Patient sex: M
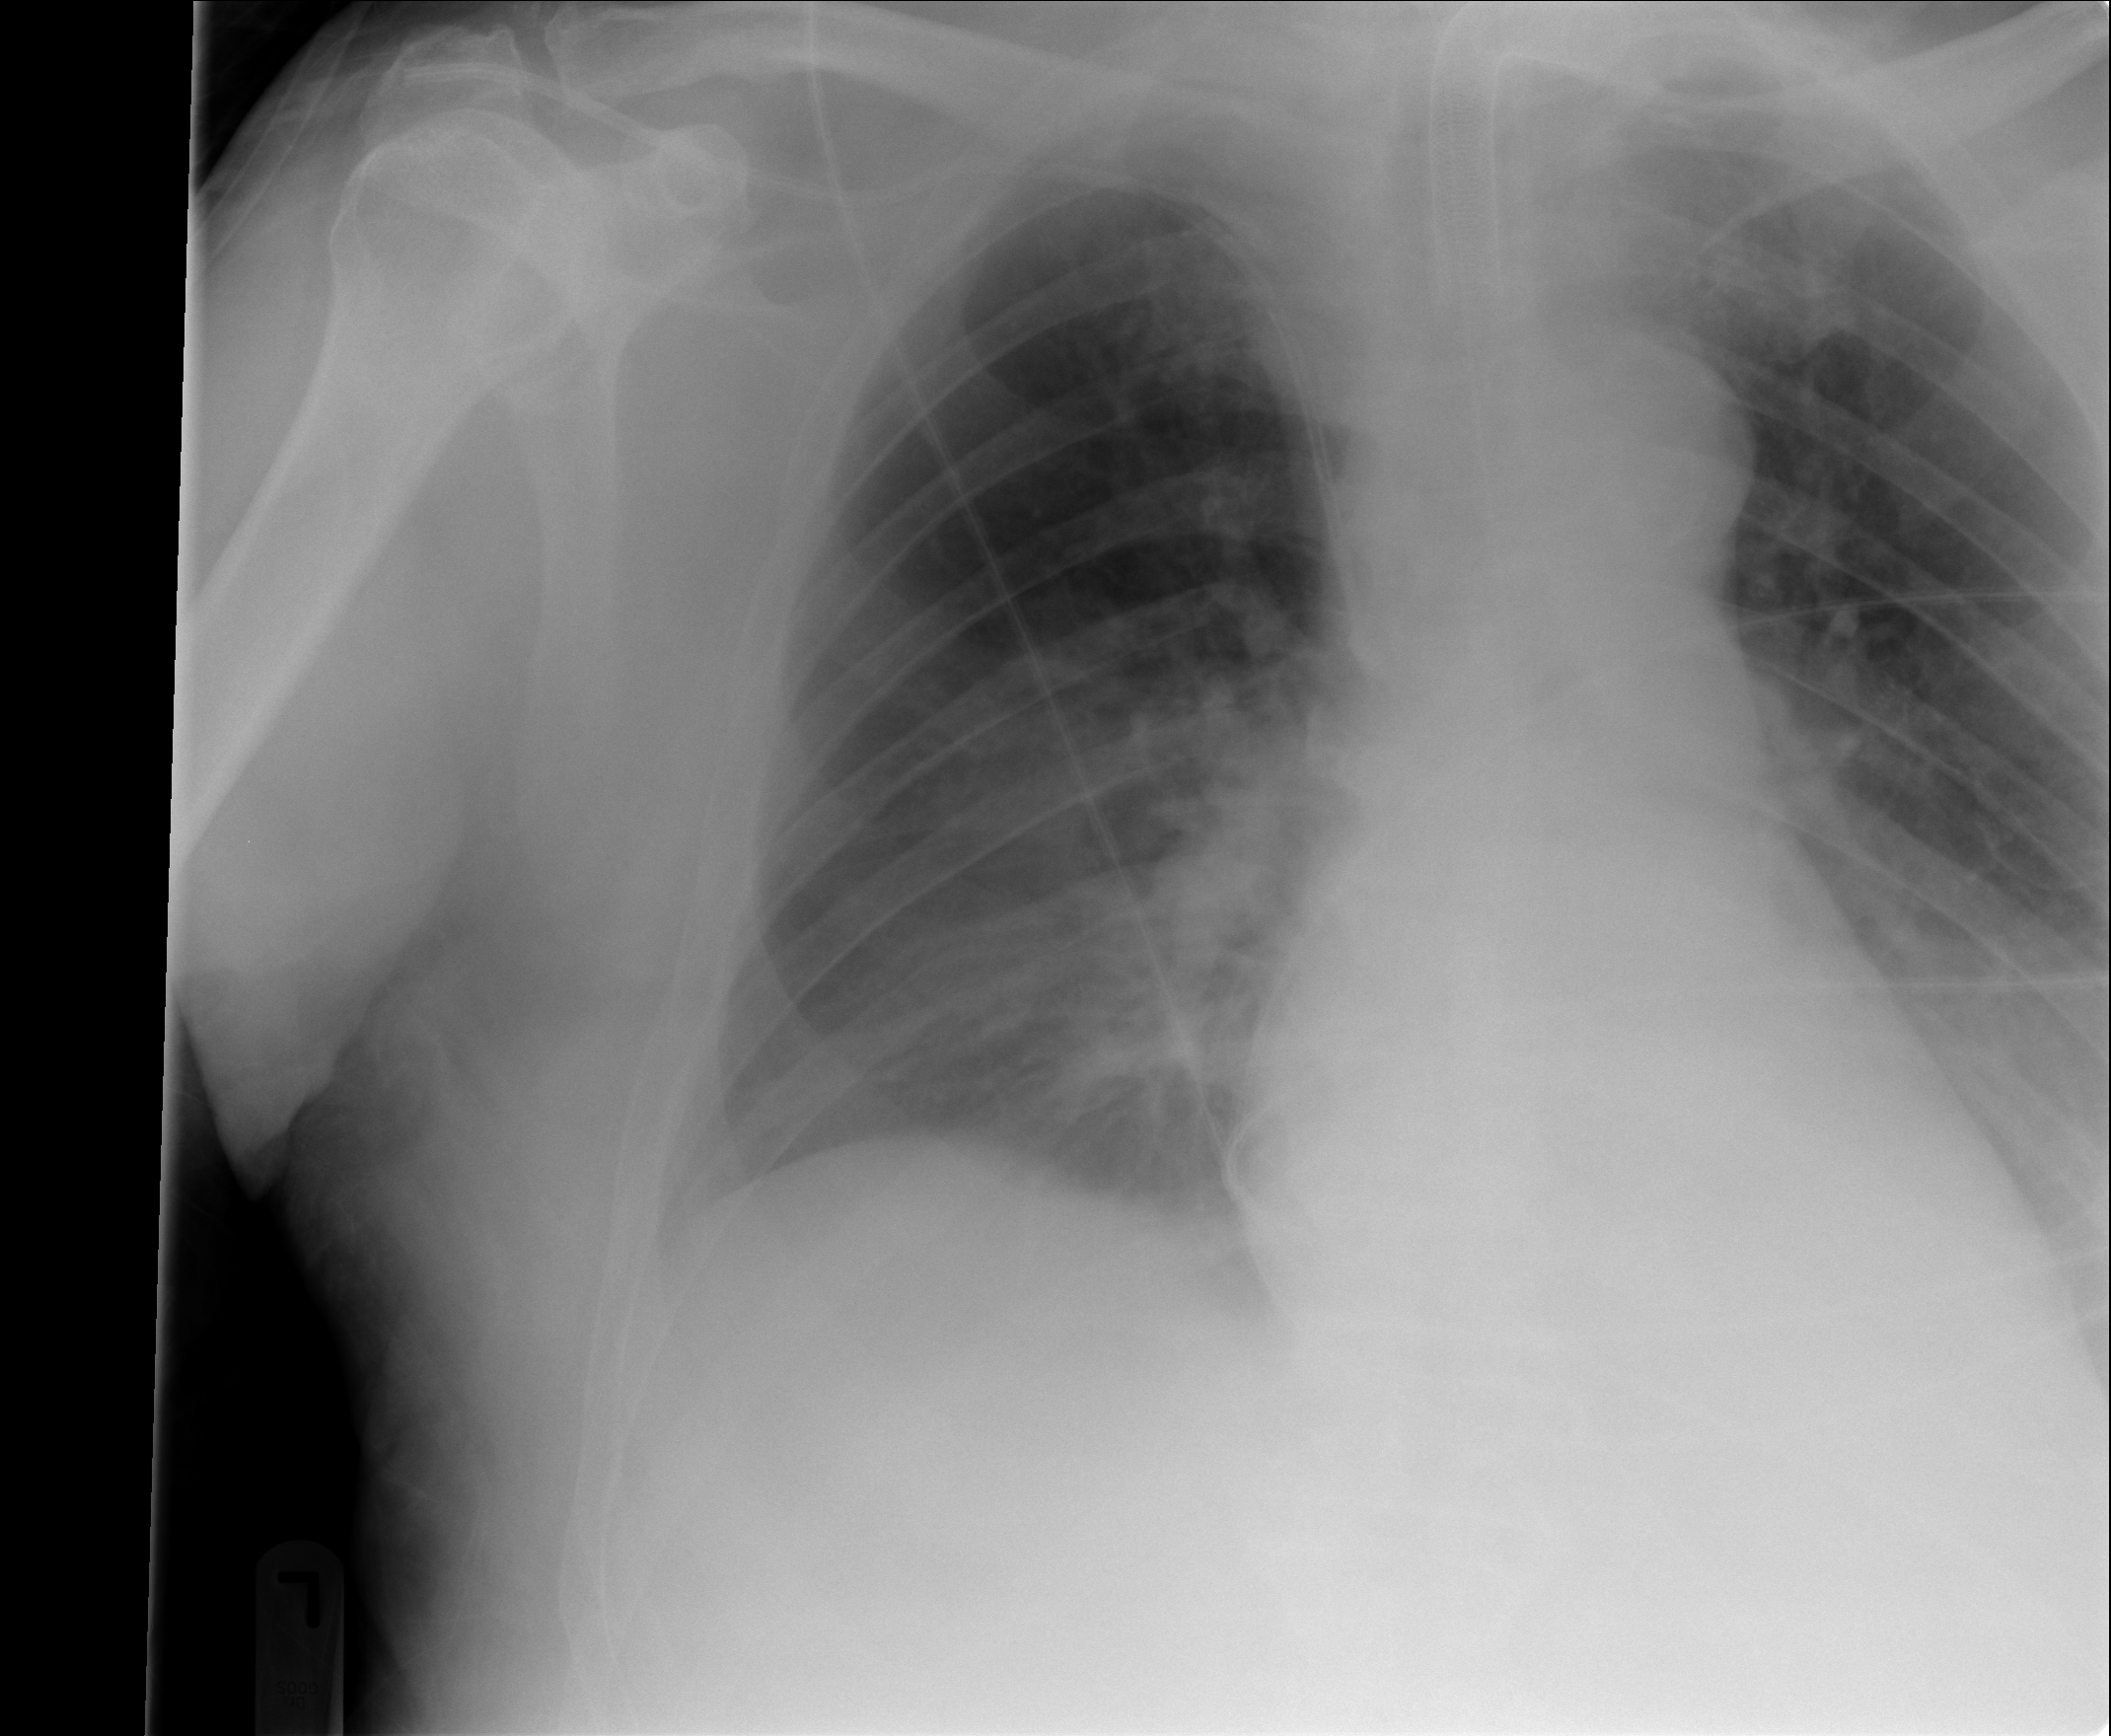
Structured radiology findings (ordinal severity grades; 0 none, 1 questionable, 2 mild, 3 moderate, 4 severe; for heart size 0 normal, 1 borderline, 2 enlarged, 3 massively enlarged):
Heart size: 0
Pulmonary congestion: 2
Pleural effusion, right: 1
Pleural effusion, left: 2
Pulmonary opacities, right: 2
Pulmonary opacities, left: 0
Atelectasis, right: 2
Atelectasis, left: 2